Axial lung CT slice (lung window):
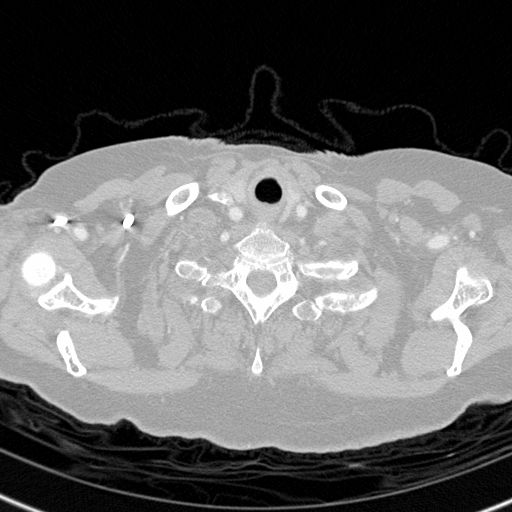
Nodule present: no